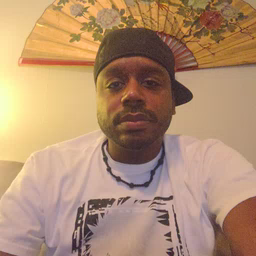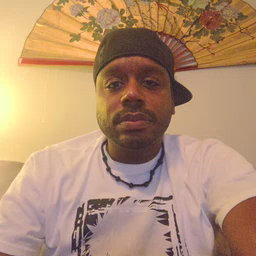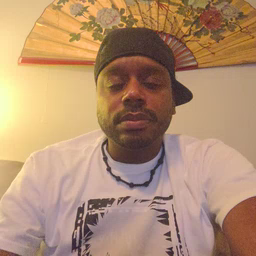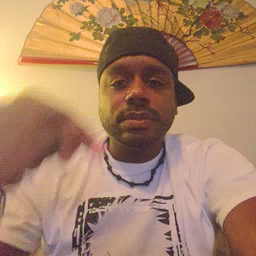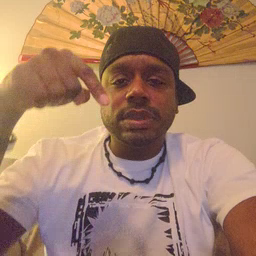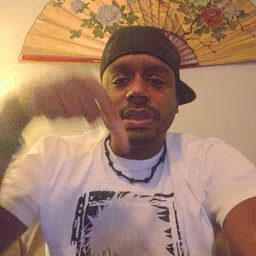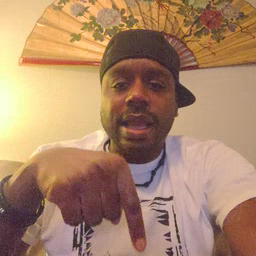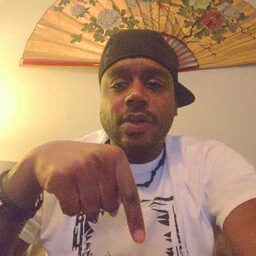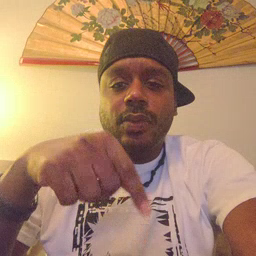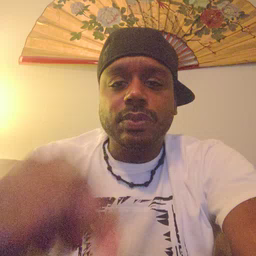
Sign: down